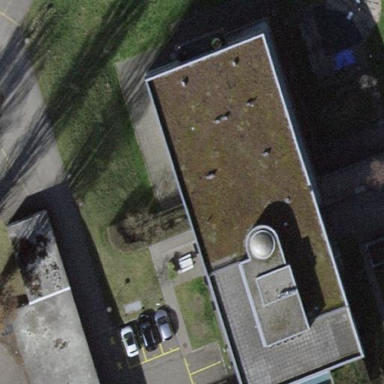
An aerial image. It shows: Hospital building.